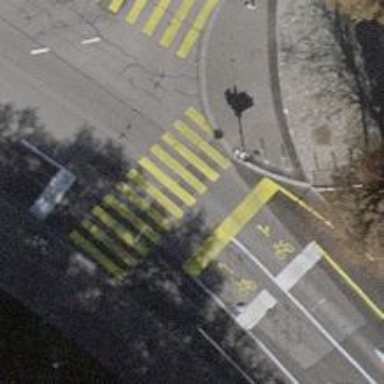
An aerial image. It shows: Road crossing with traffic signals.